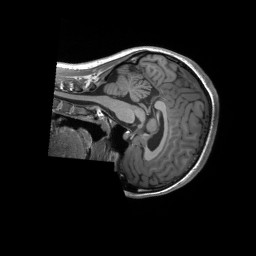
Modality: T1w
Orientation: sagittal
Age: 19
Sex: female
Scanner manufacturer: siemens
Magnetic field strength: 3 T
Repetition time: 2.3 s
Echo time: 0.00232 s